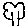
Label: tree